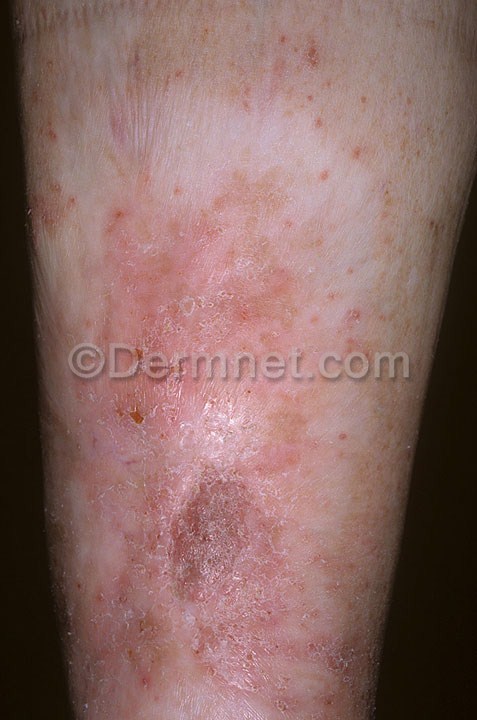
Disease: Systemic Disease